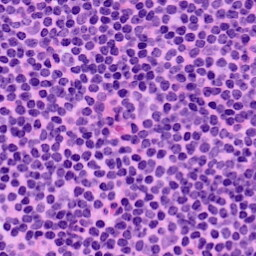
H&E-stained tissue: LymphNode